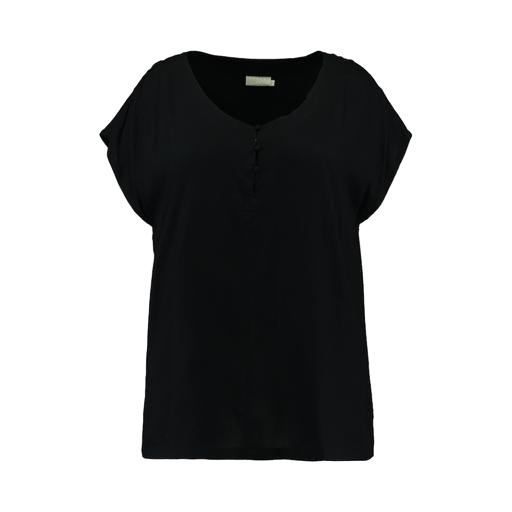
black plus size printed t-shirt only macy, black plus size roll-tab button, black plus size high-low top only macy, white background